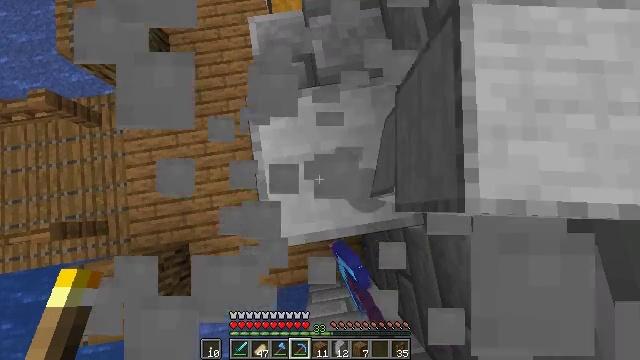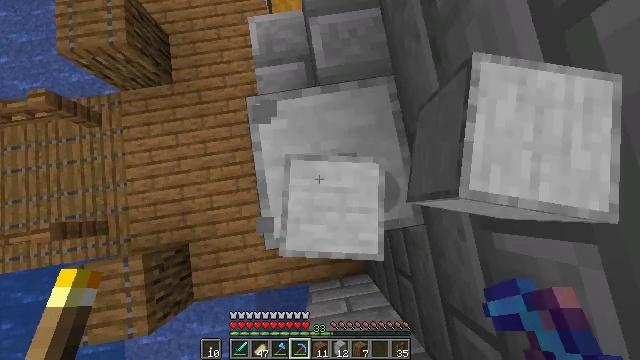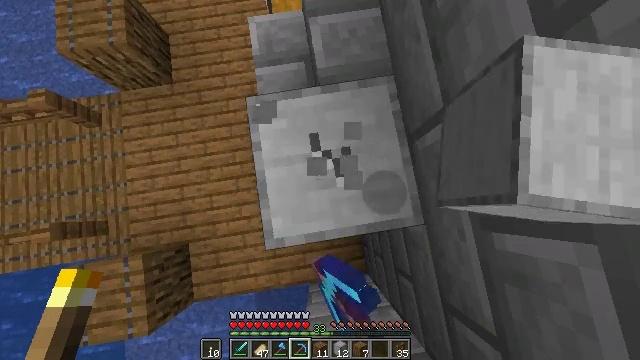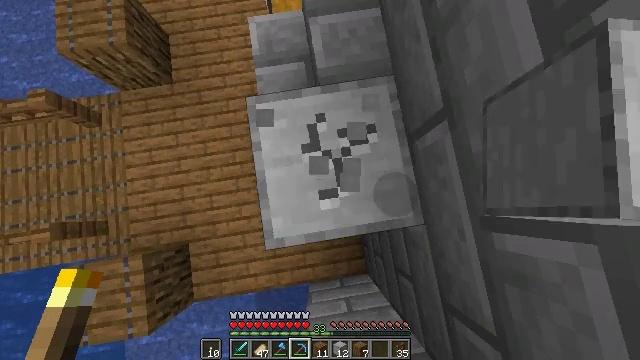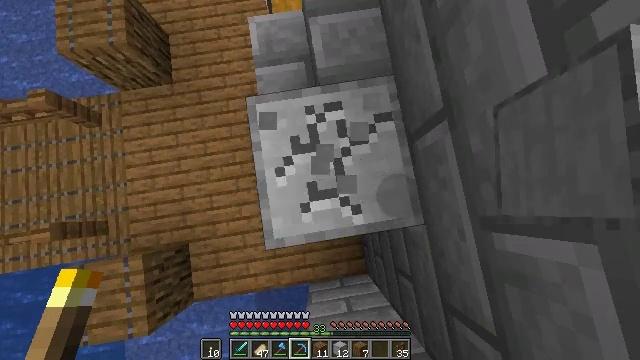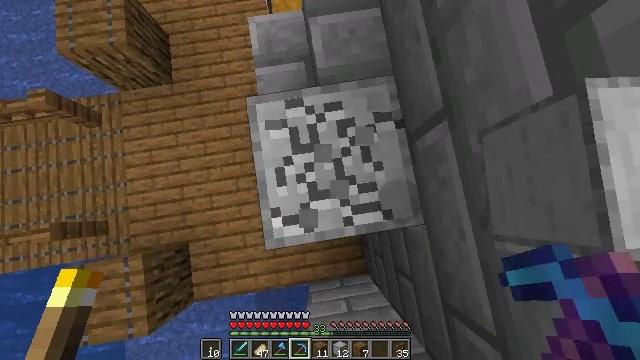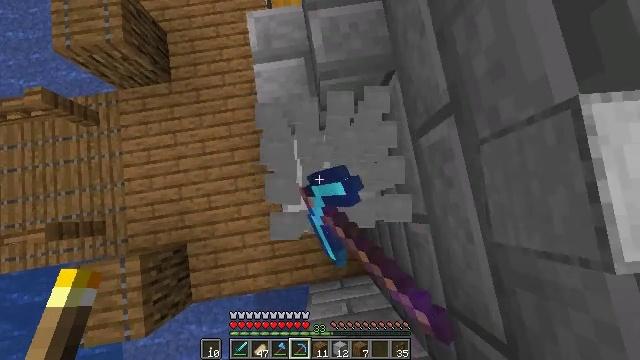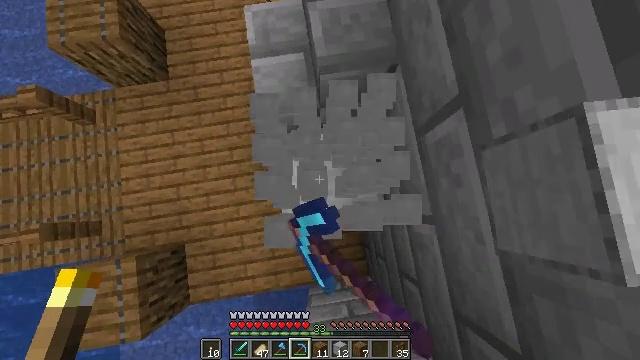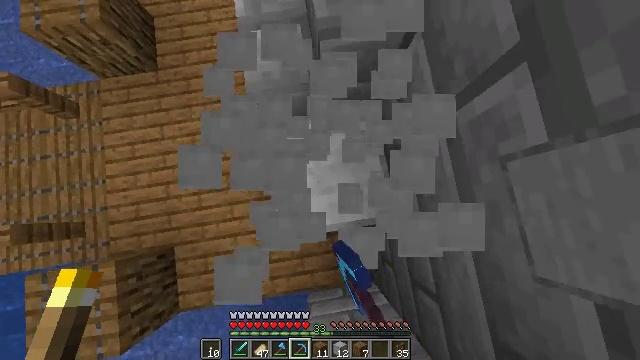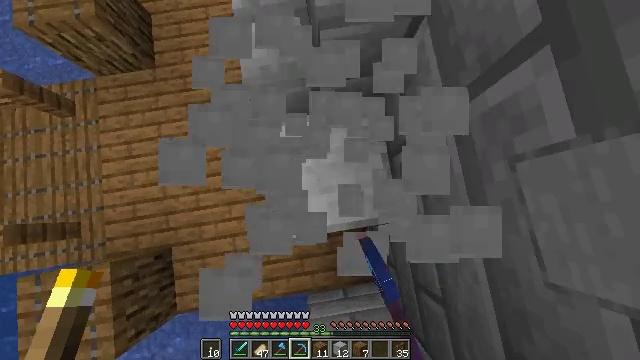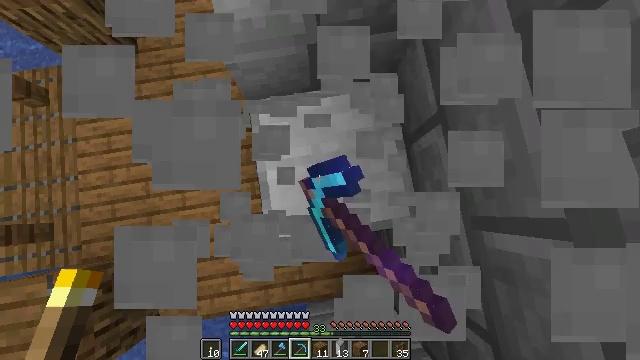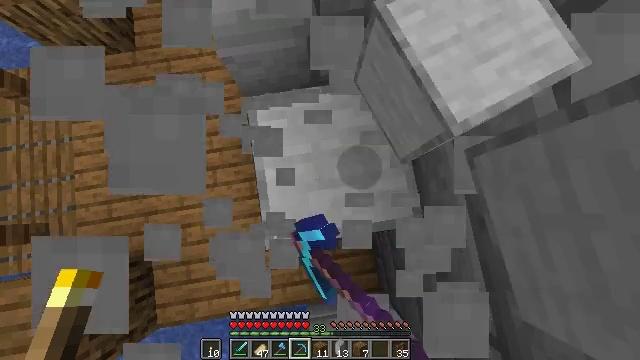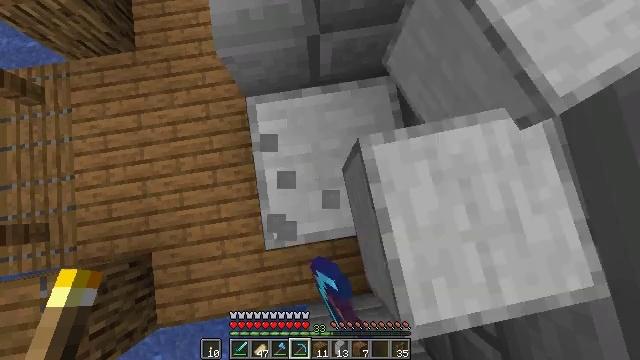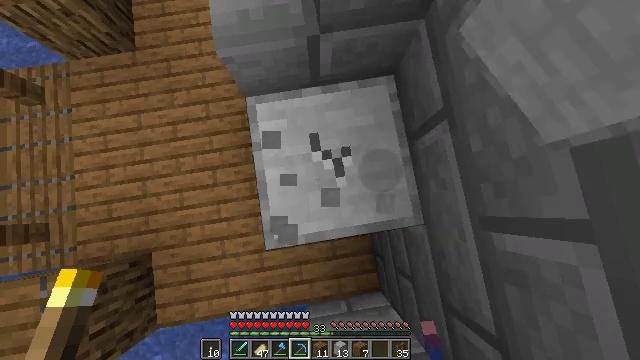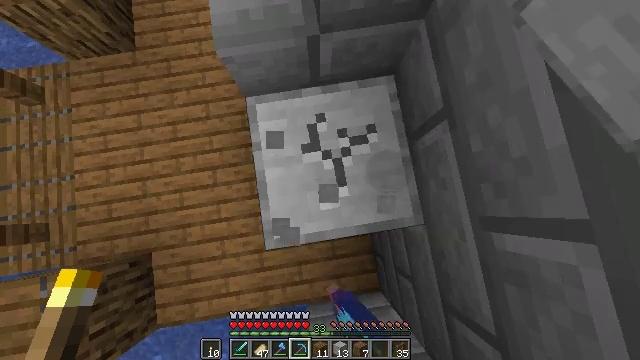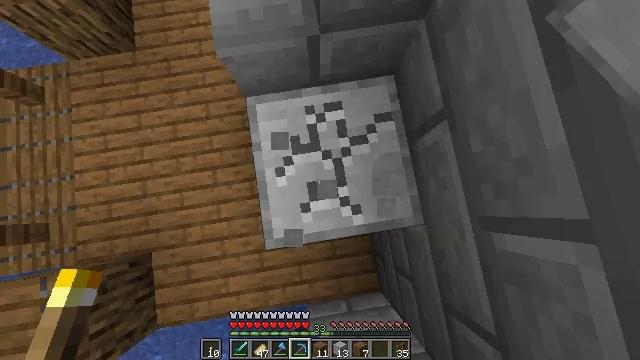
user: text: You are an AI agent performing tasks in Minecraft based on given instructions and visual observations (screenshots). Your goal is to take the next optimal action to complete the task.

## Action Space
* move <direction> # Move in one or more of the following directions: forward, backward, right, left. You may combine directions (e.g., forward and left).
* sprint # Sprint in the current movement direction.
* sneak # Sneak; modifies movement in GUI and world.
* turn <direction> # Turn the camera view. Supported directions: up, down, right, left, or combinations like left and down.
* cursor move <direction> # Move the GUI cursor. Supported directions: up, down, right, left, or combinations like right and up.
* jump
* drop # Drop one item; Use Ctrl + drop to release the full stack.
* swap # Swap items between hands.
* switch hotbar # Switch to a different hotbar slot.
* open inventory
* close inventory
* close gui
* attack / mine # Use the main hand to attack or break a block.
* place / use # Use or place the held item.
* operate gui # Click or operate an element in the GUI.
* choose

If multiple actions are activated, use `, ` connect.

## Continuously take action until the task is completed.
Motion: motion action
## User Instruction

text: Attack the smooth stone block to break it.
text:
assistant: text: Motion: attack / mine
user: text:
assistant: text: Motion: attack / mine
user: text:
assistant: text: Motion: attack / mine
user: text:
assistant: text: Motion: attack / mine
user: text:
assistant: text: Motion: attack / mine
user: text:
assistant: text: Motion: attack / mine
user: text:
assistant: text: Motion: attack / mine
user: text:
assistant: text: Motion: attack / mine
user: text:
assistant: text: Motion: attack / mine
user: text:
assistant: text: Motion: attack / mine
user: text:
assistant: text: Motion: attack / mine
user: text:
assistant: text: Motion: attack / mine
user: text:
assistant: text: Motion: attack / mine
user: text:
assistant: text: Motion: attack / mine
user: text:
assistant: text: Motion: attack / mine
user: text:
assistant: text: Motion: attack / mine
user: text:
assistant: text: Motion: attack / mine
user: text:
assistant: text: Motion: attack / mine
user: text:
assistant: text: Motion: attack / mine
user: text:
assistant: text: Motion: attack / mine
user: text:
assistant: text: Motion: attack / mine
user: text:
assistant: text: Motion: attack / mine
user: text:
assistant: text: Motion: attack / mine
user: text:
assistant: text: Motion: attack / mine
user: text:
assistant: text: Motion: attack / mine
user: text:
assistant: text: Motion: attack / mine
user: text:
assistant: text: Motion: attack / mine
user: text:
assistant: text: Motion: attack / mine
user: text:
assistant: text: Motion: attack / mine
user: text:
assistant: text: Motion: attack / mine